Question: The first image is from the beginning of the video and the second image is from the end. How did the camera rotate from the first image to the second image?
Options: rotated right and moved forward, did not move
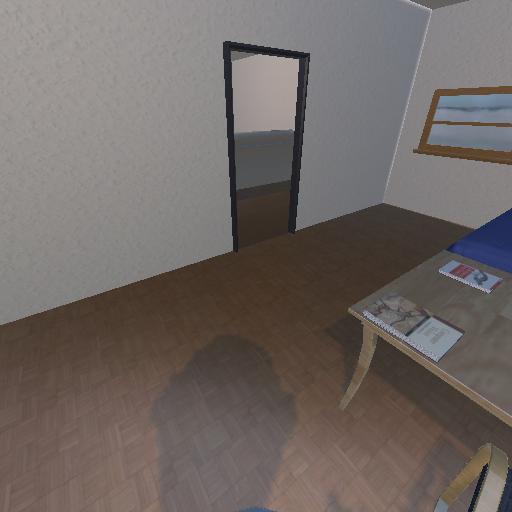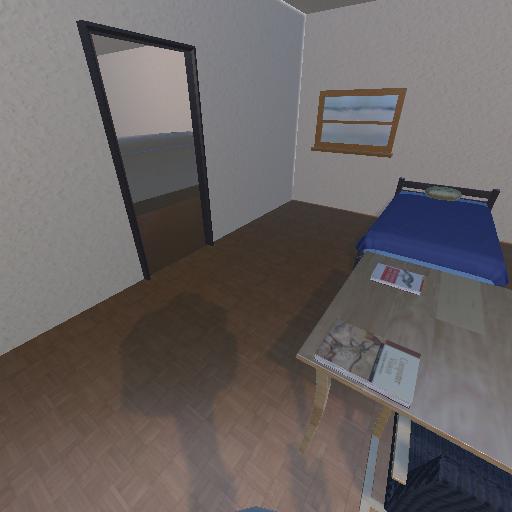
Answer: rotated right and moved forward